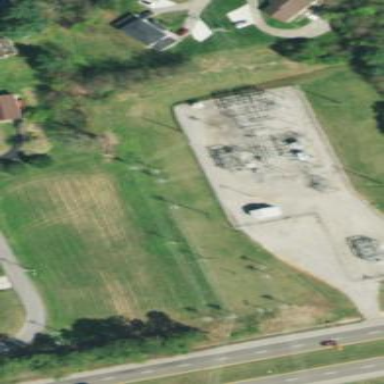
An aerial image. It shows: Distribution level power substation.